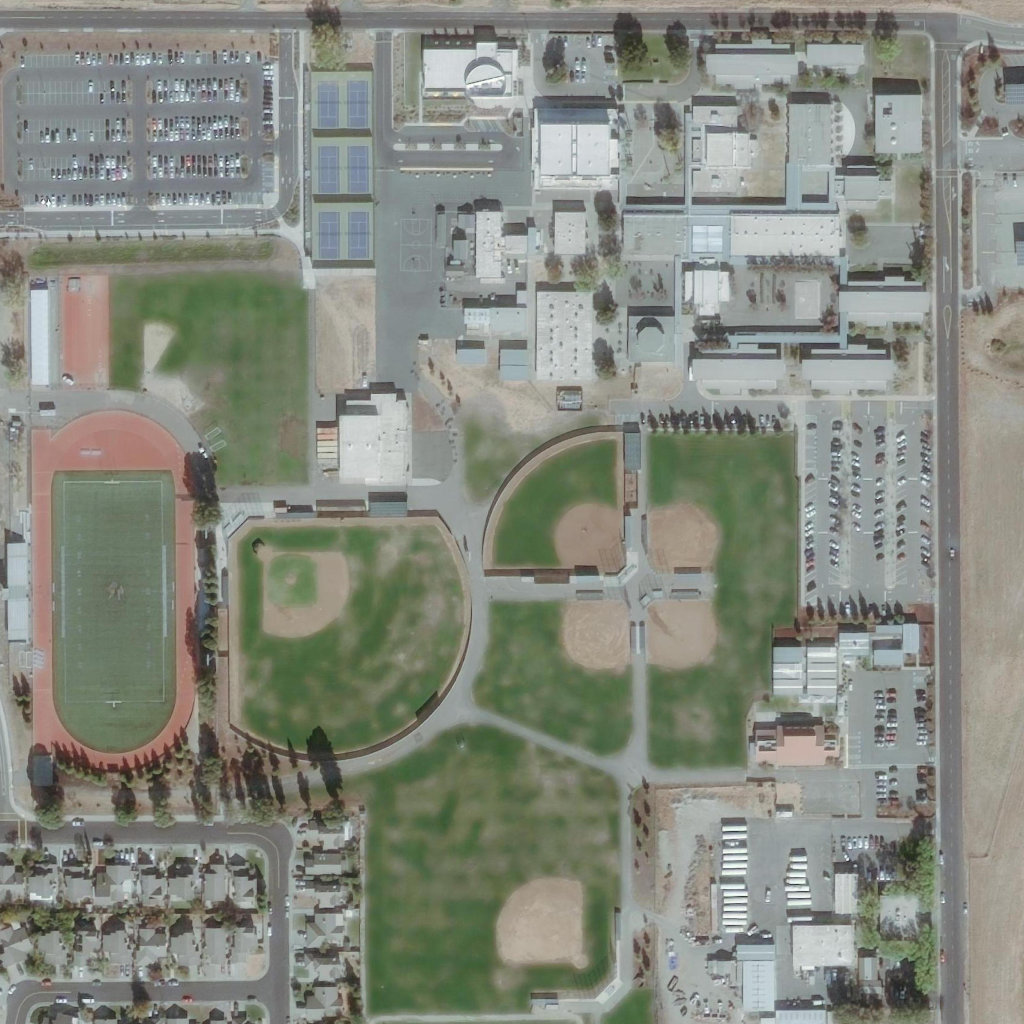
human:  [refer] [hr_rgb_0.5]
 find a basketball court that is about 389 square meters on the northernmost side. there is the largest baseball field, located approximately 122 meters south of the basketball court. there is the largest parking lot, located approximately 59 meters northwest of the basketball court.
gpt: <box>[[38, 21, 41, 26, 0]]</box>

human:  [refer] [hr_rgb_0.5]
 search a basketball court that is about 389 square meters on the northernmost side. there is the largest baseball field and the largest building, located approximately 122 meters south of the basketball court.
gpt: <box>[[38, 21, 41, 26, 0]]</box>